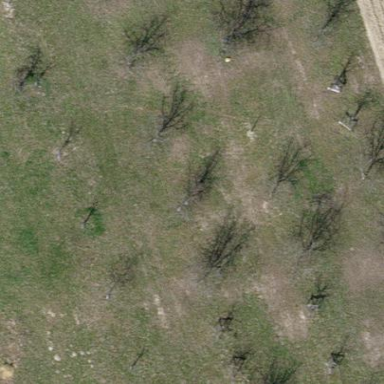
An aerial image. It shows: Orchard.